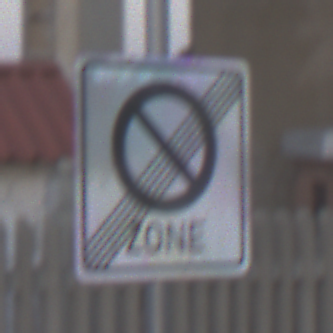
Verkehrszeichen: EndeEingeschraenktesHalteverbotZone
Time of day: SunriseSunset
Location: Outdoor (Suburban)
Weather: Clear
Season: NotSpecified
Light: Natural